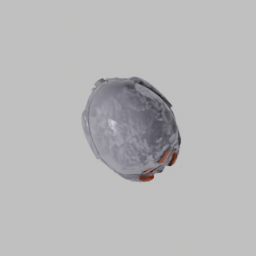
Label: people